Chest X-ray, AP view. Patient: 36 years old, sex F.
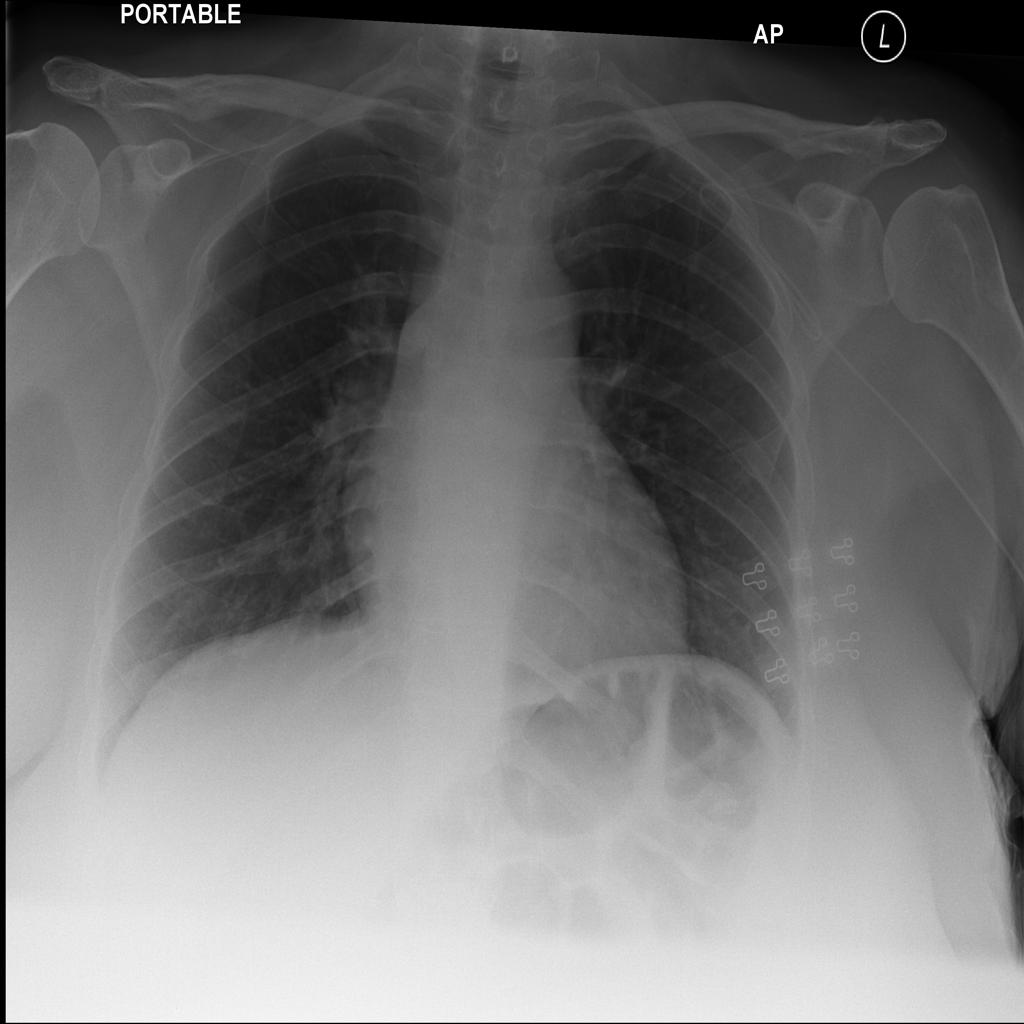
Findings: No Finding